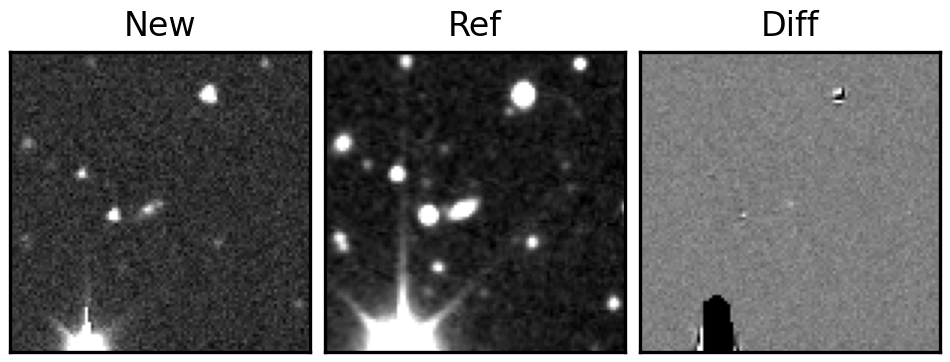
Label: real